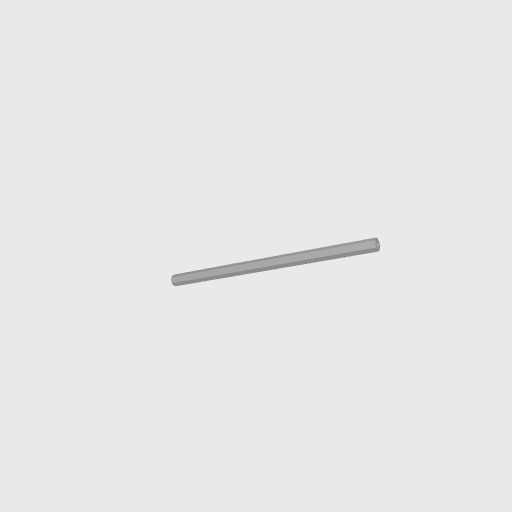
Part: Standoff8RID144